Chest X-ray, AP view. Patient: 46 years old, sex M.
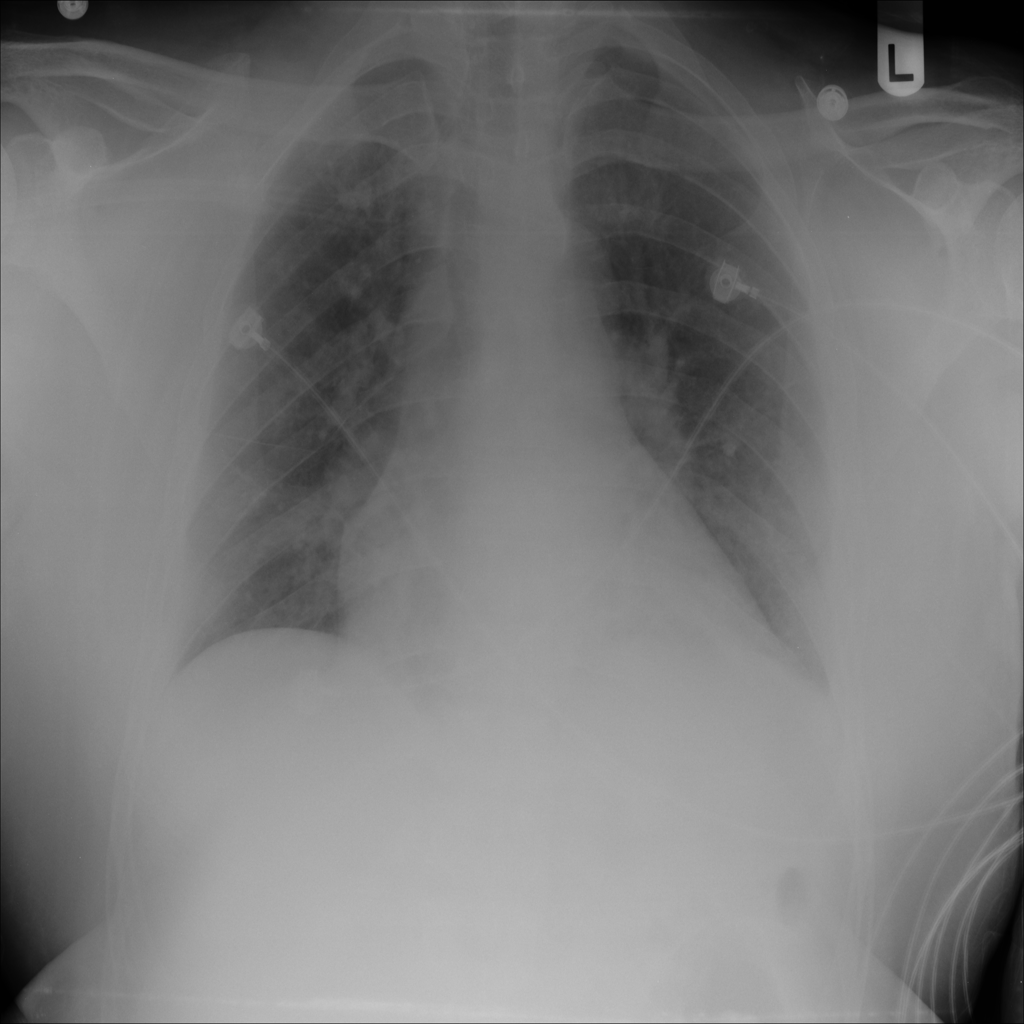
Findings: No Finding